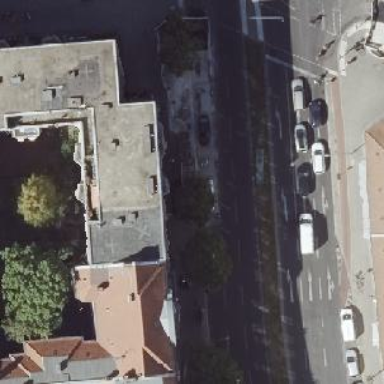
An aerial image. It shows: Café.